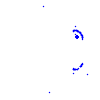
Particle: proton